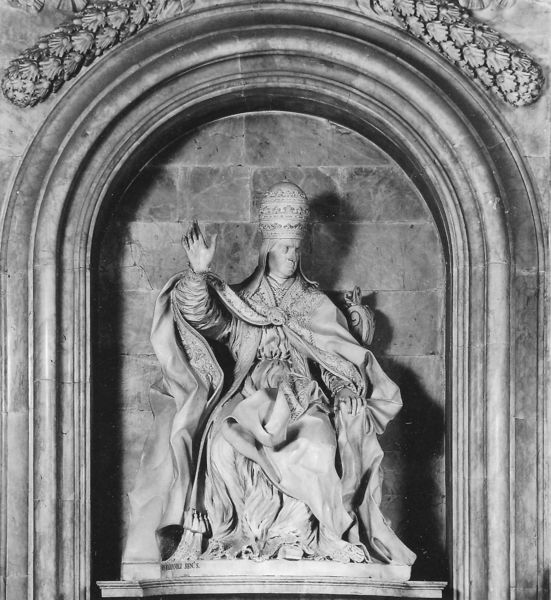
Titel: Denkmal für Pius II.
Künstler: Giuseppe Mazzuoli
Standort: Siena, Dom (EU - I - Toskana)
Schlagwörter: blätter, hand, mann, umhang, sitzen, geste, grau, hut, kleid, marmor, schwarz, stuhl, weiss, wand, arm, barock, falten, sockel, stein, porträt, kirche, gewand, kutte, mantel, sitzend, girlande, brosche, krone, skulptur, statue, bogen, mauer, rundbogen, papst, thron, falte, plastik, foto, nische, denkmal, schwarzweiß, trohn, tron, altar, photo, gestus, grab, heben, priester, segen, tiara, schließe, grabmal, gruss, grabmahl, epitaph, fibel, gebärde, sesel, mantelschließe, segnend, pabst, casel, guirlande, grüßend, epapst